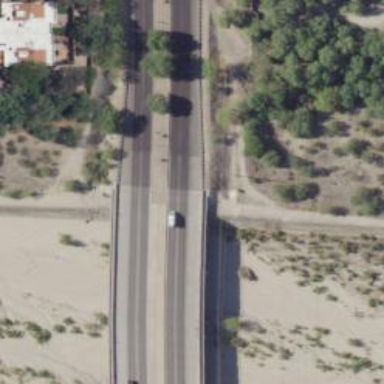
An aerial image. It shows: Secondary road crossing bridge.